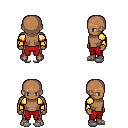
a pixel art fantasy rpg character, male body template, human, dark skin, gold arm armor, red pants, plain hairstyle, white slippers, four views (front, back, left, right), 2x2 character sprite sheet, small pixel art, hard edges, no anti-aliasing